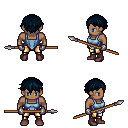
a pixel art fantasy rpg character, male body template, human, dark skin, blue vest, gold greaves, raven short bangs hairstyle, metal gloves, maroon shoes, spear, four views (front, back, left, right), 2x2 character sprite sheet, small pixel art, hard edges, no anti-aliasing